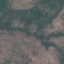
Label: HerbaceousVegetation